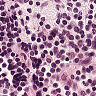
Metastatic tissue present: no